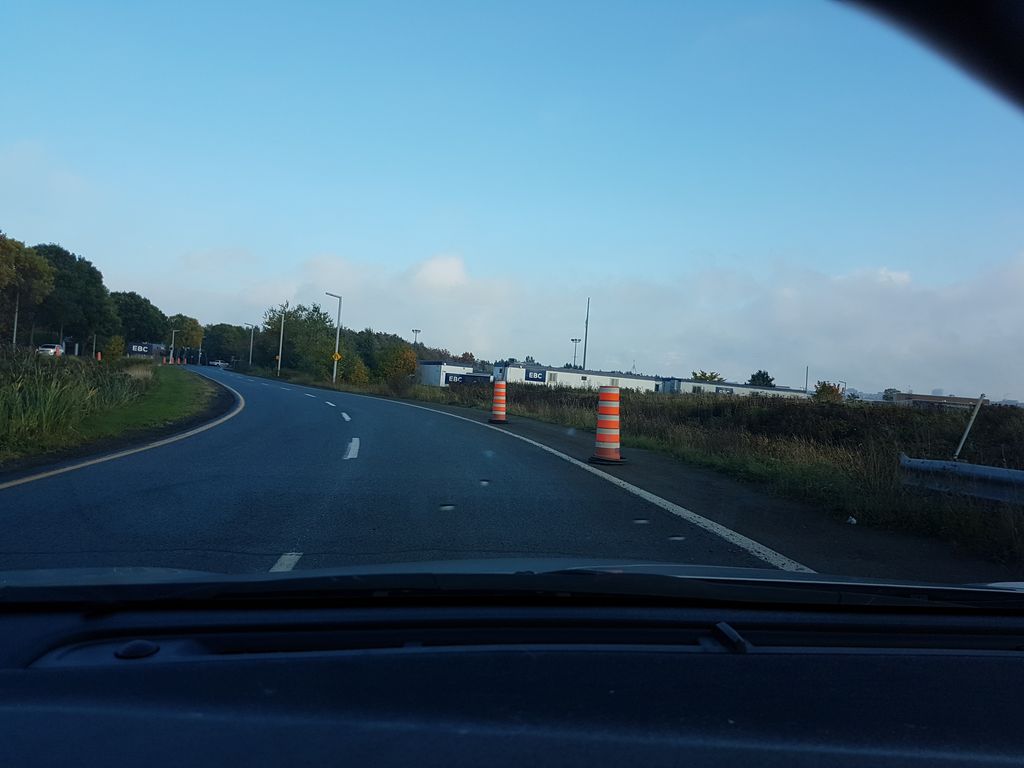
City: quebec_city